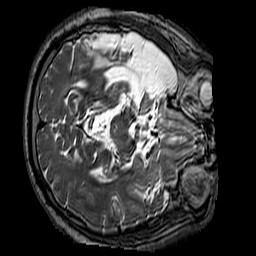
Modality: T2w
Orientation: axial
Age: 54
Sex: male
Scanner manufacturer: siemens
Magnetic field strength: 3 T
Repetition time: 3.2 s
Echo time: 0.212 s